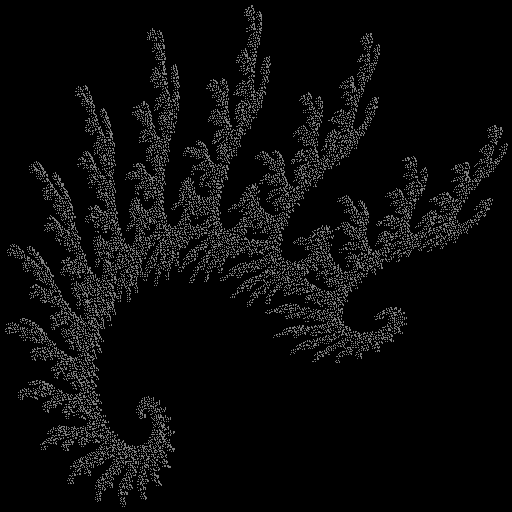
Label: grassfern